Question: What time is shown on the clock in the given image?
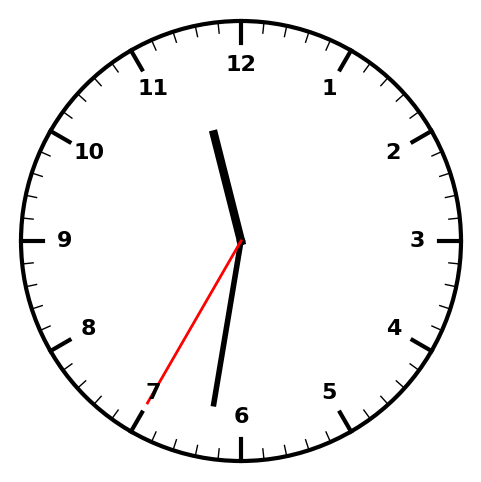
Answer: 11:31:35